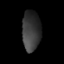
Tissue: lung
Cell type: T cells
Senescence score: 0.1531
Nuclear area (px): 718
Mean DAPI intensity: 56.621